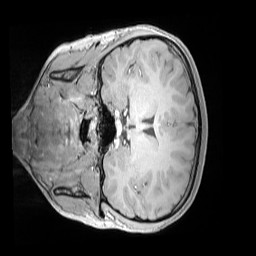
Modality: MP2RAGE
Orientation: coronal
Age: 9
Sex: female
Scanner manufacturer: siemens
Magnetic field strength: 3 T
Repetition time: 4 s
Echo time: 0.00303 s